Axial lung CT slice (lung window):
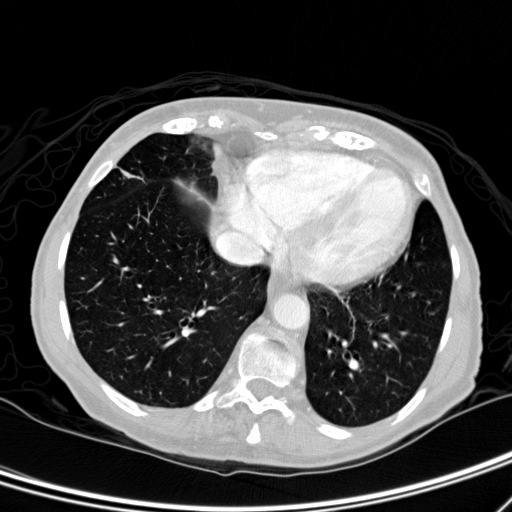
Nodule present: no